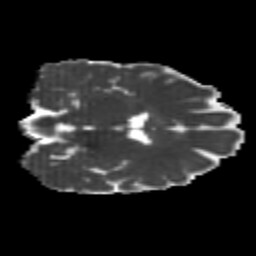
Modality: MD
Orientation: coronal
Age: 24
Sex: female
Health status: healthy
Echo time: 0.074 s